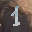
Label: 1